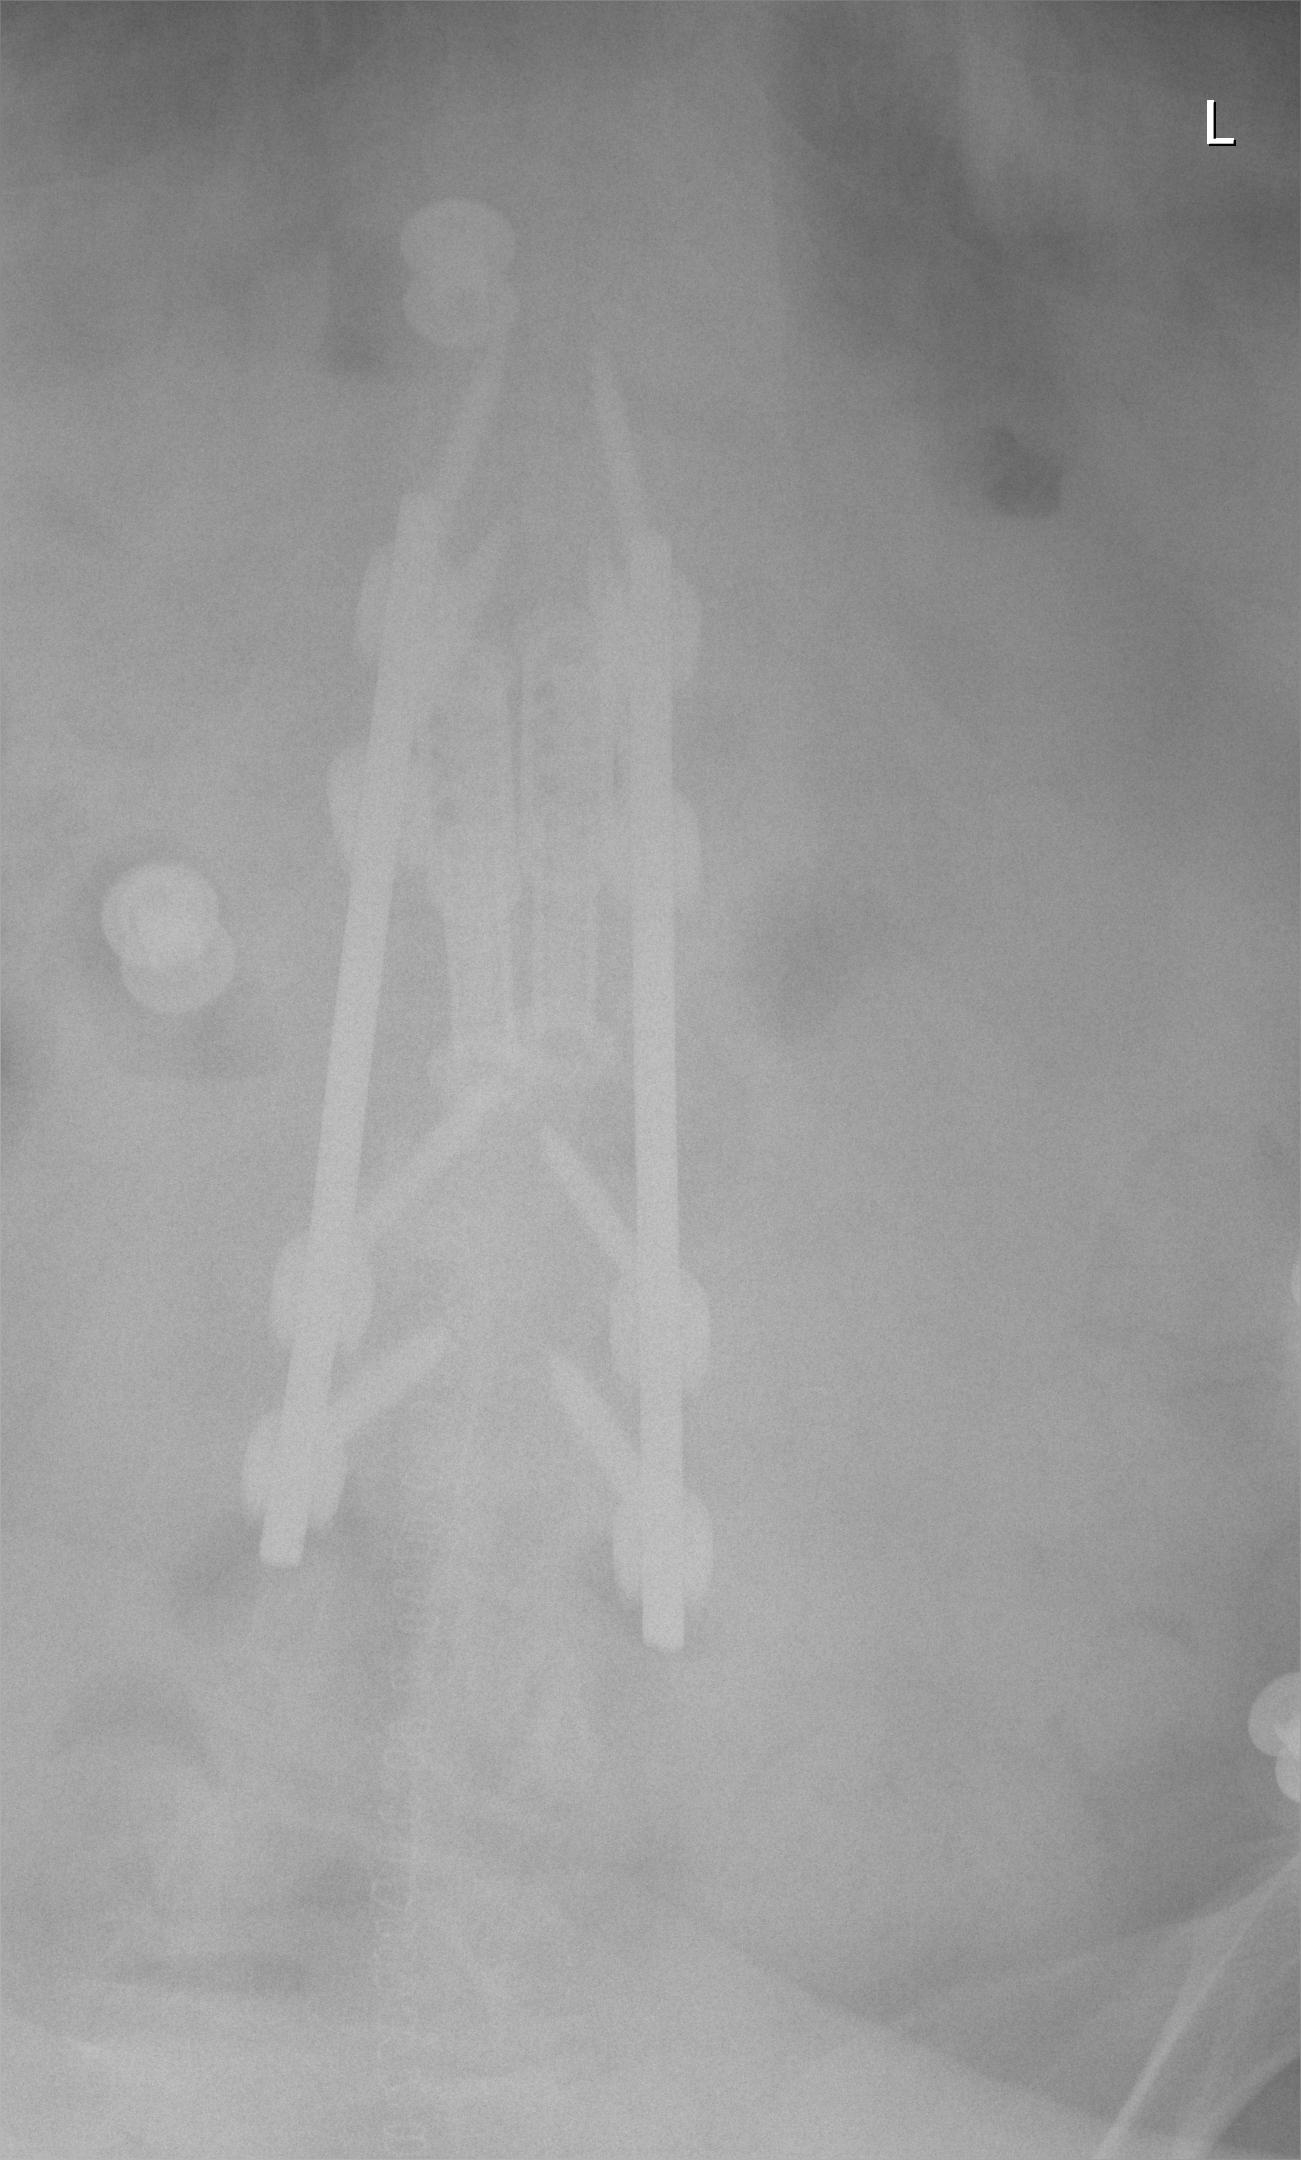
View: AP
Implant manufacturer: nuvasive reline